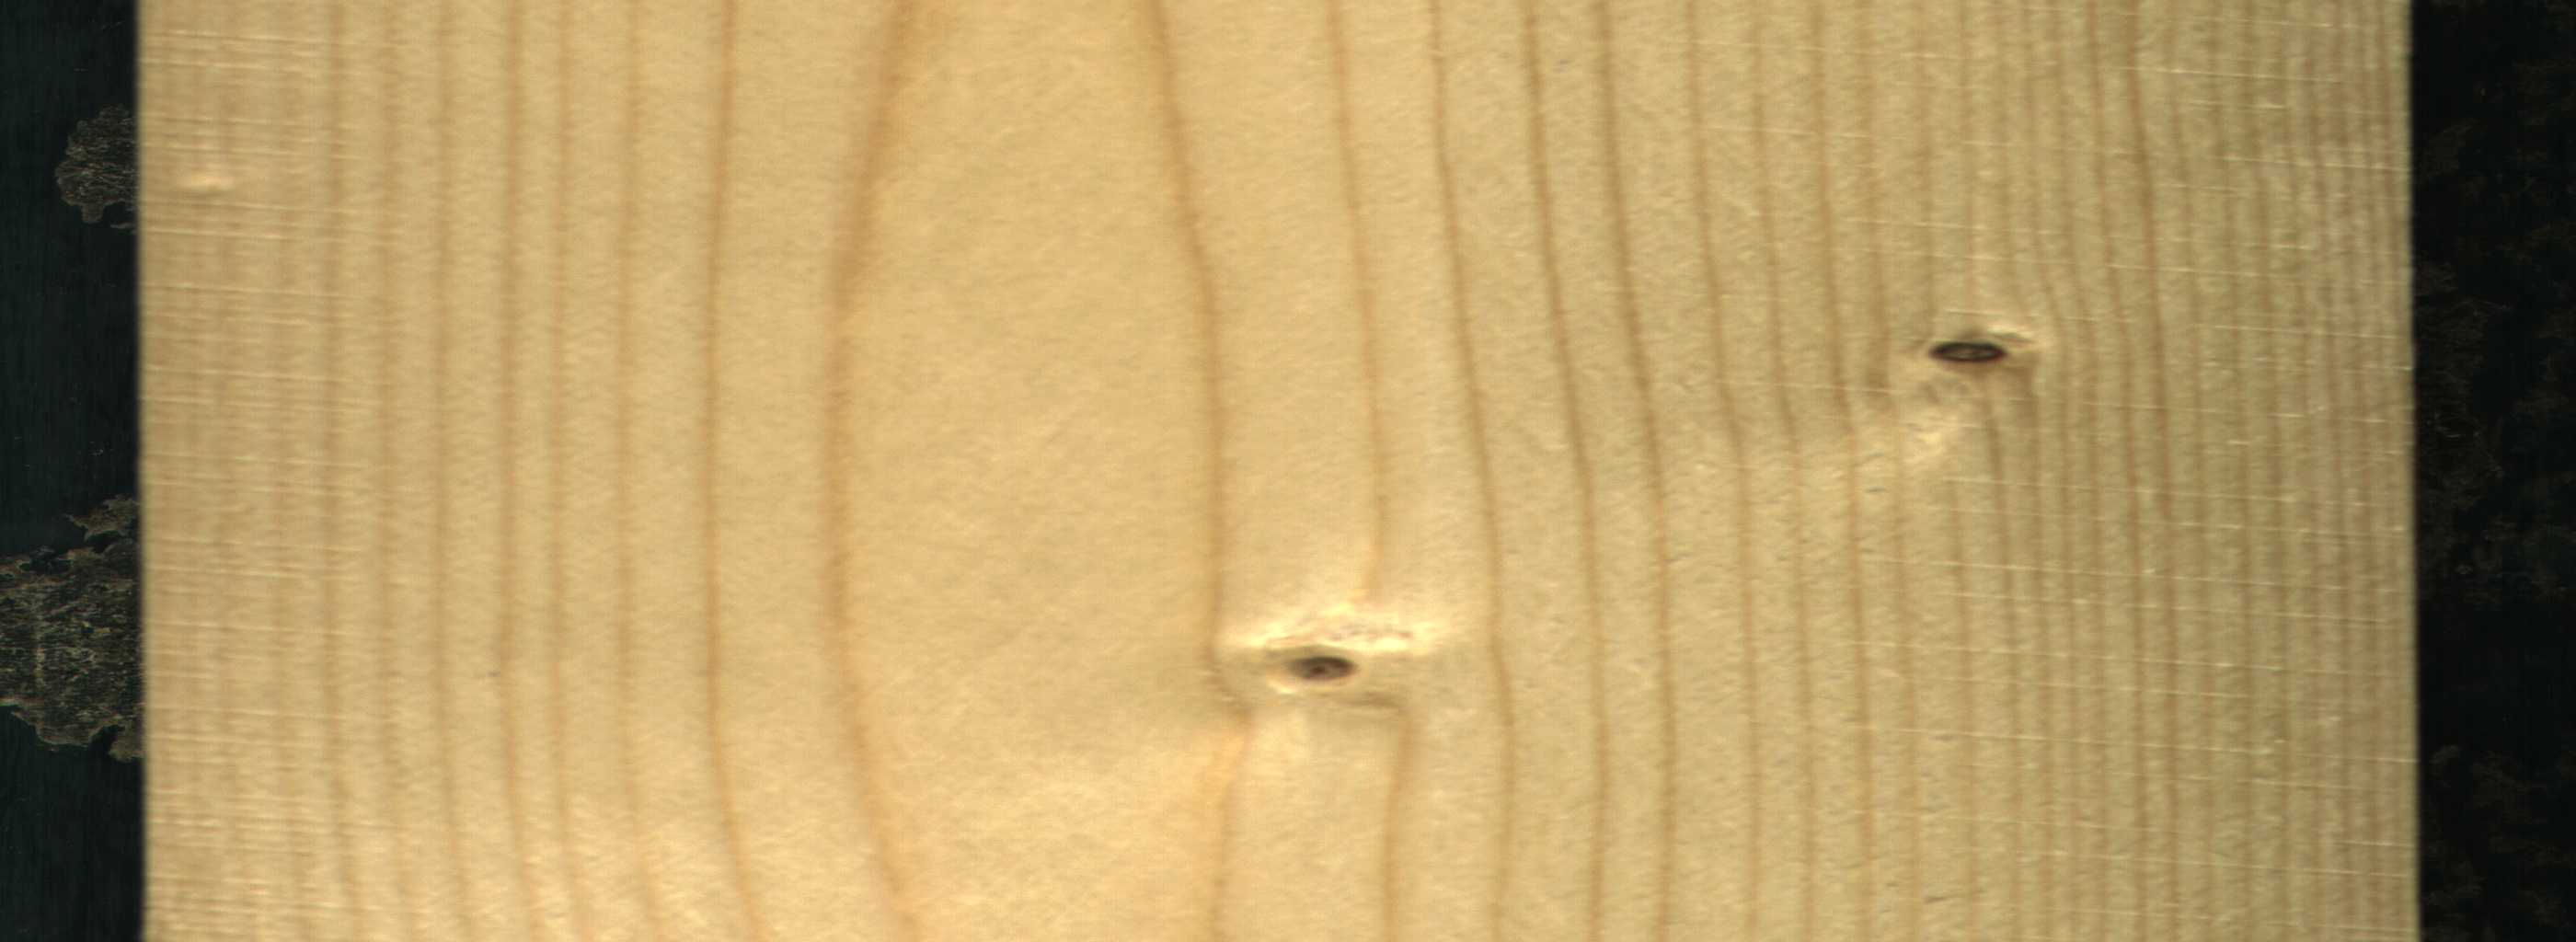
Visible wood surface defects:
Dead_Knot
Live_Knot